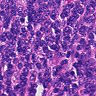
Metastatic tissue present: no